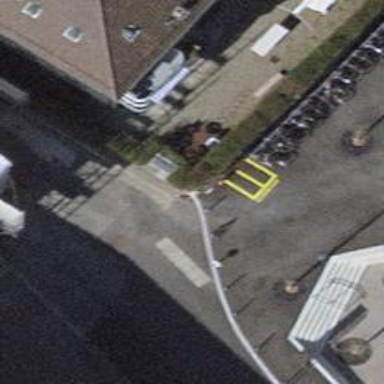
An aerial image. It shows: Motorcycle parking area.